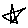
Label: star